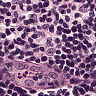
Metastatic tissue present: no